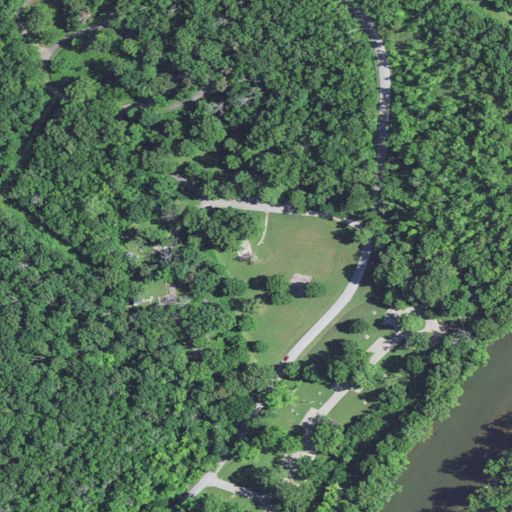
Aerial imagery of valley in Missouri named Campbell Hollow containing deciduous forest, open development, open water, grassland, pasture, low intensity development, and mixed forest